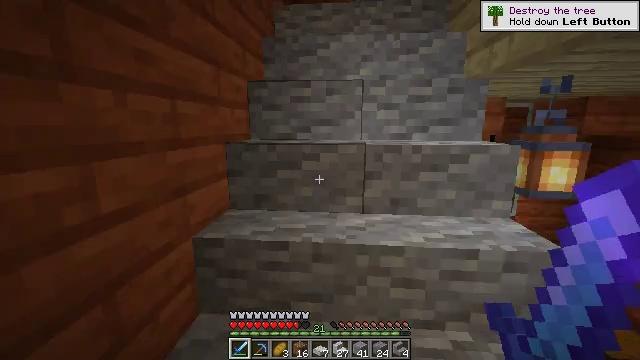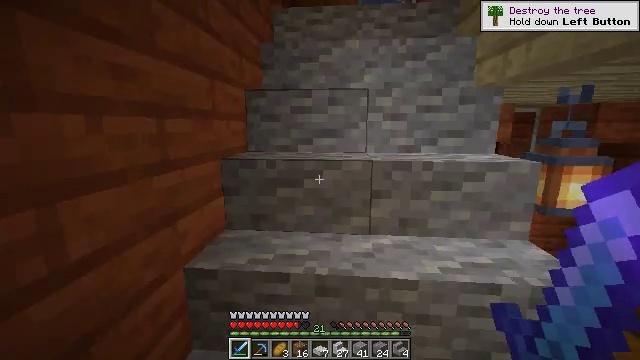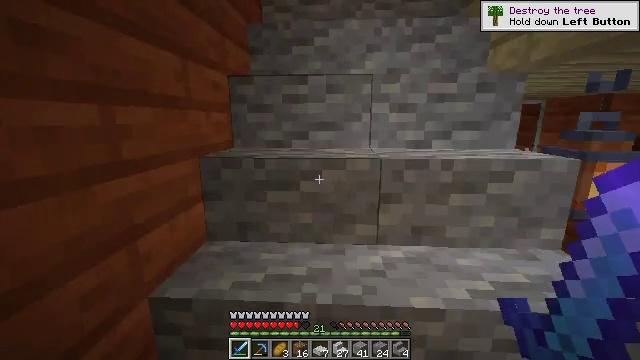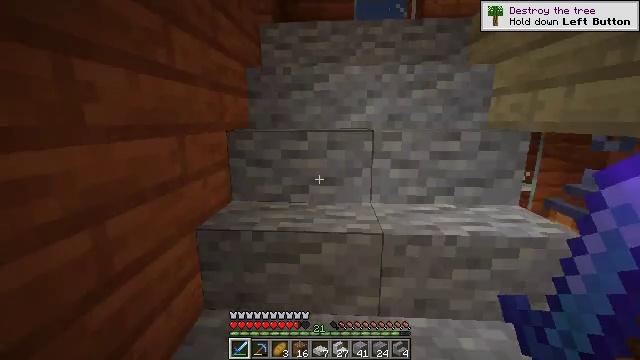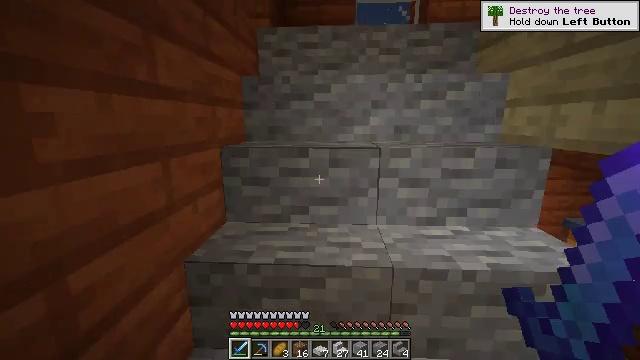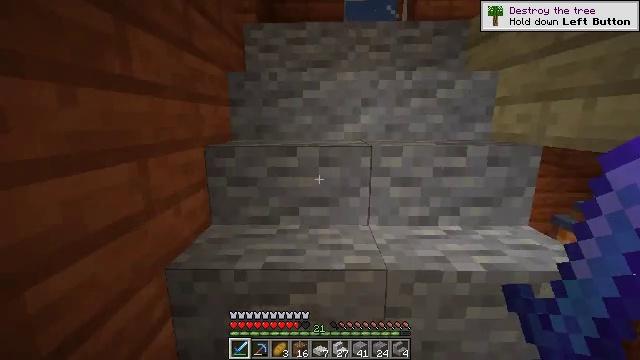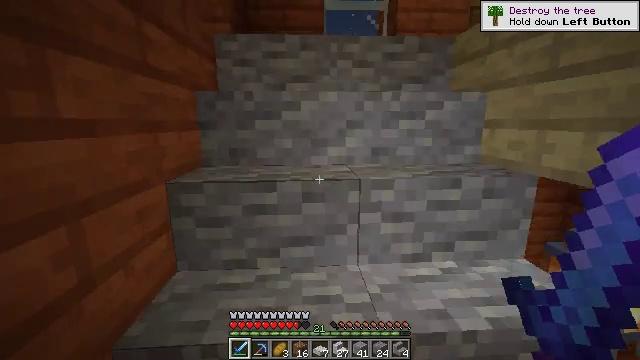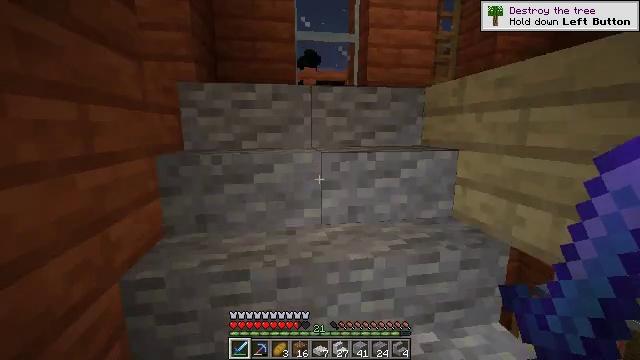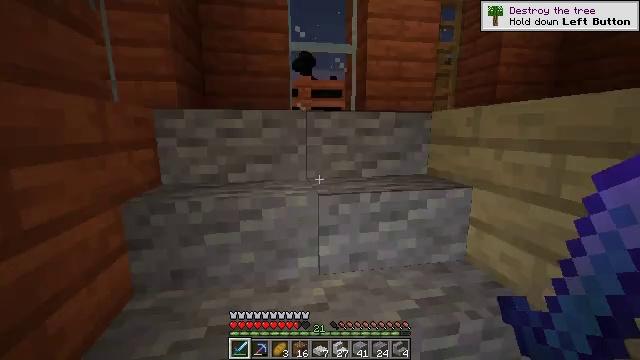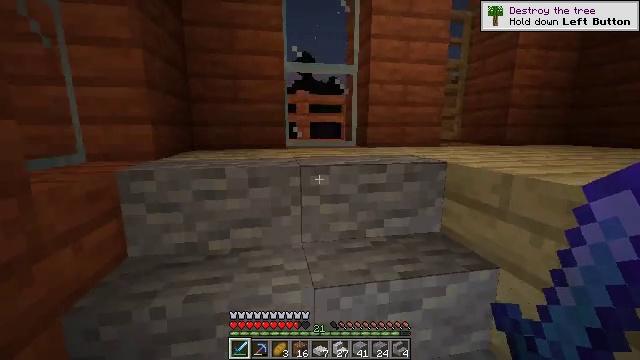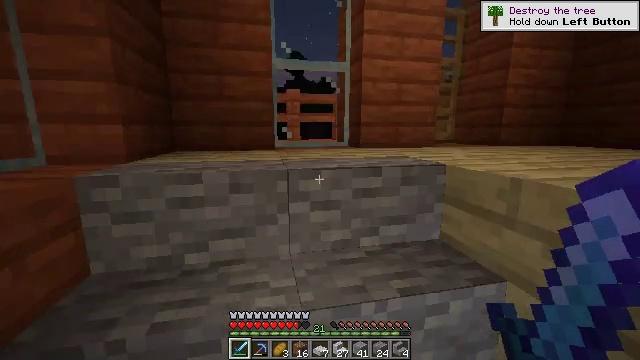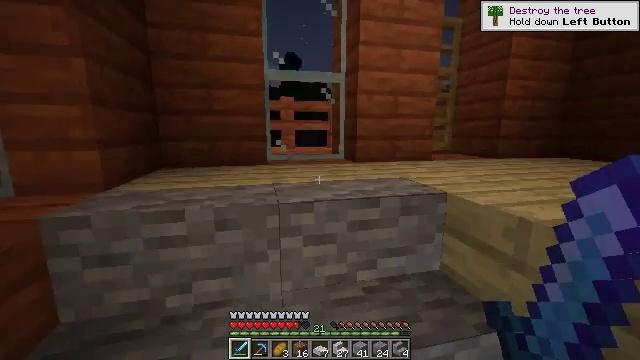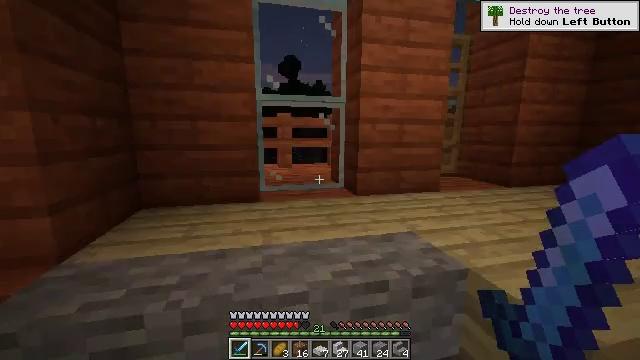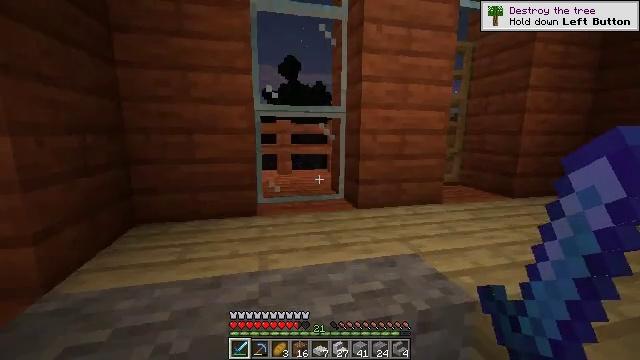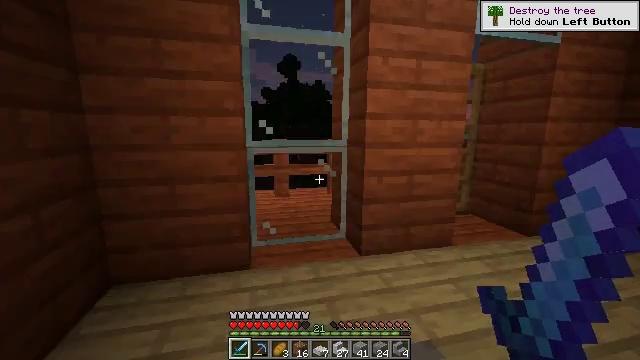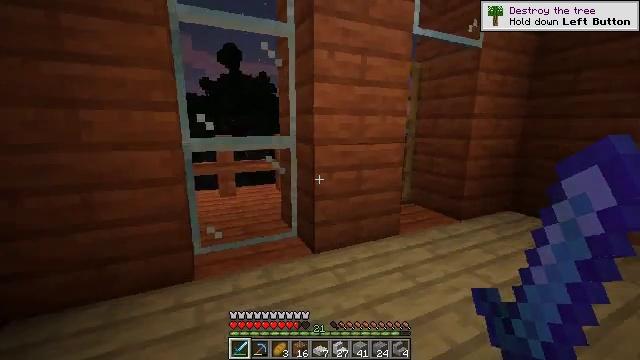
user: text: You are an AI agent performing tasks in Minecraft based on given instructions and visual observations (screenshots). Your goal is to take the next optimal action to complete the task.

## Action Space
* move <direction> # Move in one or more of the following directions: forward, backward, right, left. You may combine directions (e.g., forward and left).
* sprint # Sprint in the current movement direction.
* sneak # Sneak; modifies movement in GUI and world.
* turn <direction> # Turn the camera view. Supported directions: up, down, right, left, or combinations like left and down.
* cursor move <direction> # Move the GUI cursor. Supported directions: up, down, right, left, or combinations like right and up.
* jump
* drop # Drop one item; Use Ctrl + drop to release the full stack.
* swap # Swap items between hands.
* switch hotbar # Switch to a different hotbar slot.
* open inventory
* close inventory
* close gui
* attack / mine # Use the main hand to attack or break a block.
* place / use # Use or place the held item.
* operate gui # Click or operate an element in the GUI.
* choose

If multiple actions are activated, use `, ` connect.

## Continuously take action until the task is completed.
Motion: motion action
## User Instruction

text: Gather a dead bush.
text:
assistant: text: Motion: move forward
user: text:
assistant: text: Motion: move forward, turn right and down
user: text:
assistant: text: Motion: no_op
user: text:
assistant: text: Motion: move forward
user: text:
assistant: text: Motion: move forward, turn right
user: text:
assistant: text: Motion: move forward, turn right
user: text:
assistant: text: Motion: move forward, turn right and up
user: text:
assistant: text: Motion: move forward, turn right
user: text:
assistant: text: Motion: move forward
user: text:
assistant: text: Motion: move forward, turn right
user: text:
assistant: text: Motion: move forward, turn right
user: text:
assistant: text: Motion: move forward
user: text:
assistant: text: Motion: move forward
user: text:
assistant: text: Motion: move forward
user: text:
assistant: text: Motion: move forward, turn right and down
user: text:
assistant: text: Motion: move forward, turn right
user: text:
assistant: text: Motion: move forward, turn right and up
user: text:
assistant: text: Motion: move forward, turn right
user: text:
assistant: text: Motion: move forward, turn right
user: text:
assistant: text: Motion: move forward, turn right and down
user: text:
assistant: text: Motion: move forward, turn right and down
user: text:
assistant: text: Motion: move forward, turn right and up
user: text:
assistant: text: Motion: move forward, turn right
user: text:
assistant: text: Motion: move forward
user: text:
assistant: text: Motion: move forward
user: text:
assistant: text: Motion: move forward
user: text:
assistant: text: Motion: move forward
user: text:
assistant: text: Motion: move forward
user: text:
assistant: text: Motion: move forward, turn right and down
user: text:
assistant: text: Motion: move forward, turn right and down